Question: I created a rounded rect with UIBezierpath which works very good for me. There is only one problem the rounded edges of the rect have a kind of aliasing effect.
Here is a picture
I create the rounded rect like this:
'''
CGFloat radius = 12;
CGRect frame1 = CGRectMake(self.bounds.origin.x, self.bounds.origin.y+(self.bounds.size.height/heightFactor), self.bounds.size.width-shadowConst, self.bounds.size.height-(self.bounds.size.height/heightFactor)-shadowConst);
CGRect frame2 = CGRectMake(self.bounds.size.width-(self.bounds.size.width/widthFactor), self.bounds.origin.y+(self.bounds.size.height/(heightFactor*2)), (self.bounds.size.width/widthFactor)-shadowConst, (self.bounds.size.height/heightFactor));
UIBezierPath *result =
[UIBezierPath bezierPathWithRoundedRect: frame1 cornerRadius:radius];
[result appendPath:
[UIBezierPath bezierPathWithRoundedRect: frame2 cornerRadius:radius]];
[result fill];
[result addClip];
CGContextDrawLinearGradient(context, gradient2, CGPointMake(0, 0), CGPointMake(0, self.bounds.size.height), 0);
'''
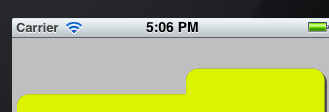
Answer: As far as I can see it could be one of two issues:
You're drawing with colours that appear weird when combined. Bright green on top of grey may make it look weird.
Also, for your shadowConst and heightFactor, be careful that you're not dividing so the size, or placement of the frame is 0.5. So for example, if whatever the size you want for the width is equals '[size].5', it will draw will a blurry side. Same if you set the x or y value for the frame to '[value].5'